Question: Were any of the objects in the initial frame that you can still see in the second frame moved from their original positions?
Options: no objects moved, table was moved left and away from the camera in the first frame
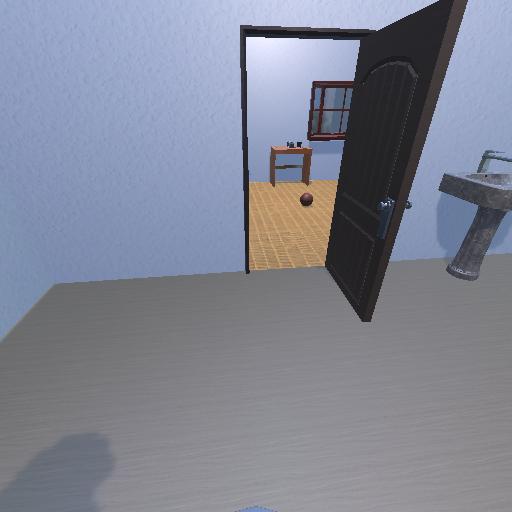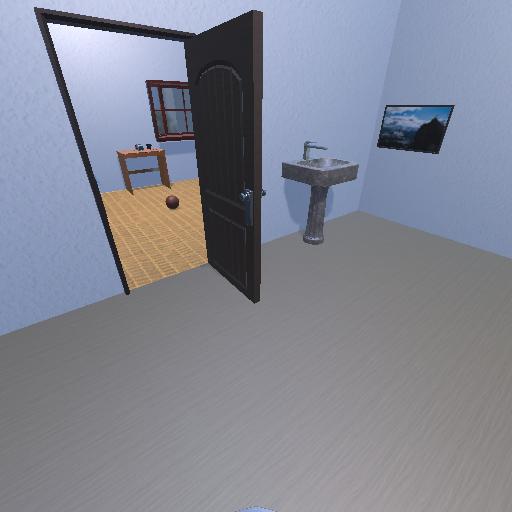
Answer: no objects moved